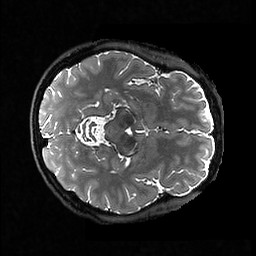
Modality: T2w
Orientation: axial
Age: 51
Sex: female
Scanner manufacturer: ge
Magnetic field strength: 3 T
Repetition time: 3.202 s
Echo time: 0.06589 s